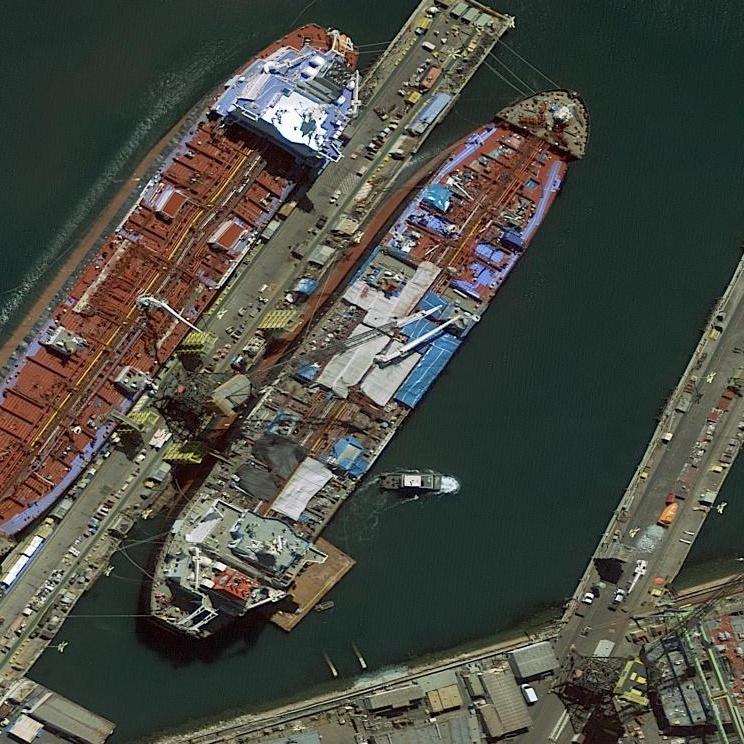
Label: Cargo_ship